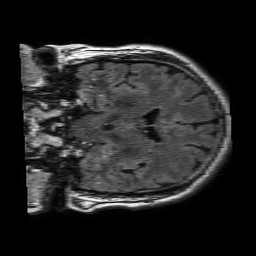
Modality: FLAIR
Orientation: coronal
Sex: male
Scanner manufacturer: philips
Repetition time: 11 s
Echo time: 0.125 s